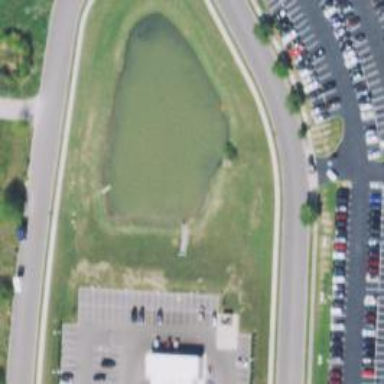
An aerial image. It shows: Pond with natural water.